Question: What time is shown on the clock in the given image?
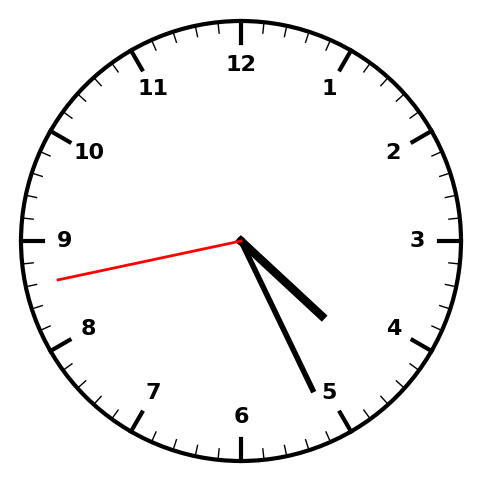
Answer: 04:25:43